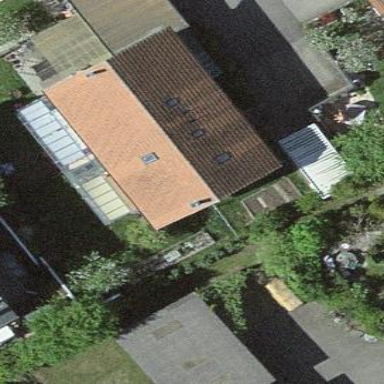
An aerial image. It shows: Simple and straightforward house.